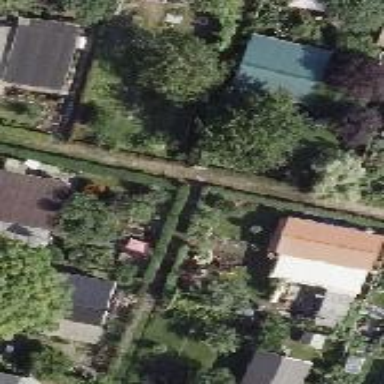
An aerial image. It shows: Plot in the allotments surrounded by fence.